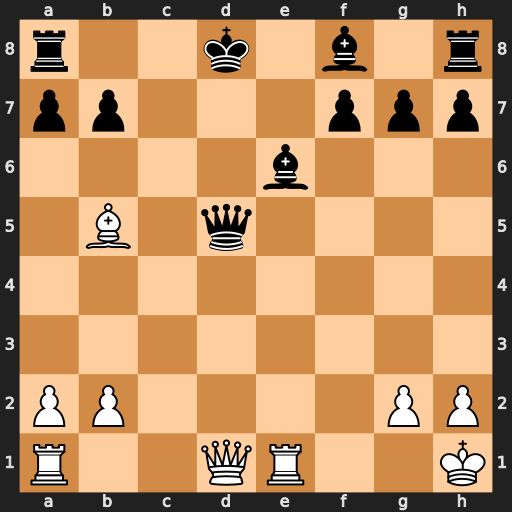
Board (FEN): r2k1b1r/pp3ppp/4b3/1B1q4/8/8/PP4PP/R2QR2K
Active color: w
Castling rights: -
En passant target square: -
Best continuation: Qxd5+ Bxd5 Re8+ Kc7 Rxa8